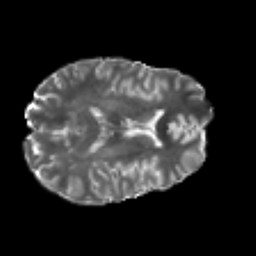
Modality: T2w
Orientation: axial
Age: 29
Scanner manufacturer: philips
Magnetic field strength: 3 T
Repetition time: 8.6 s
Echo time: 0.127 s